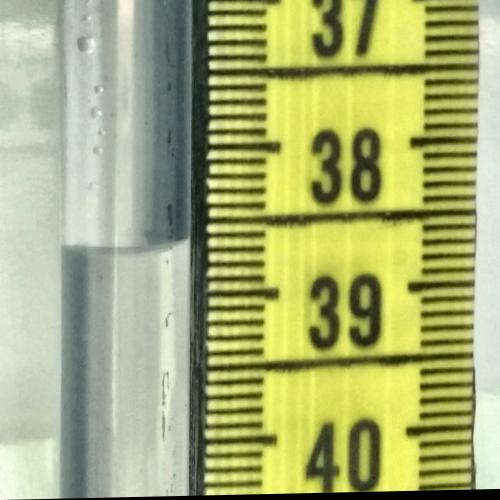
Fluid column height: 38.6 cm